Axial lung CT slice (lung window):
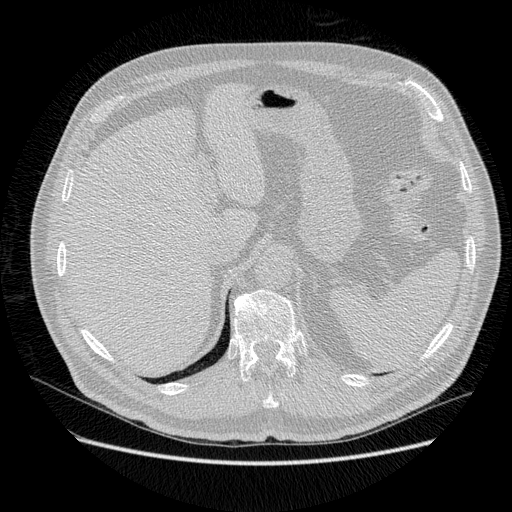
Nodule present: no